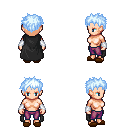
a pixel art fantasy rpg character, female body template, human, light skin, black cape, magenta pants, white cyan bedhead hairstyle, white cloth bracers, brown slippers, four views (front, back, left, right), 2x2 character sprite sheet, small pixel art, hard edges, no anti-aliasing